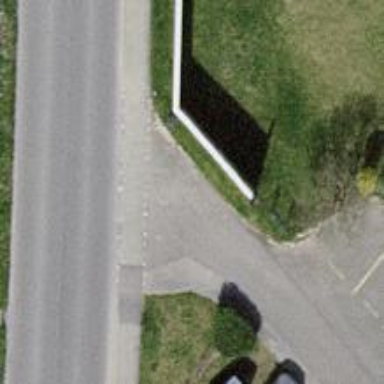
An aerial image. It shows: Alley classified as service road.